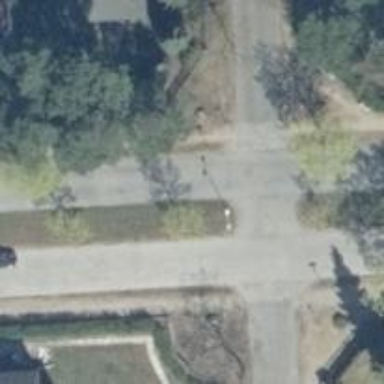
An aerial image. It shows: Residential road.